Question: I am trying to get download url from 'firebase' but it gives me some another link like "com.google.android.gms.tasks.zzu@b9761c8"

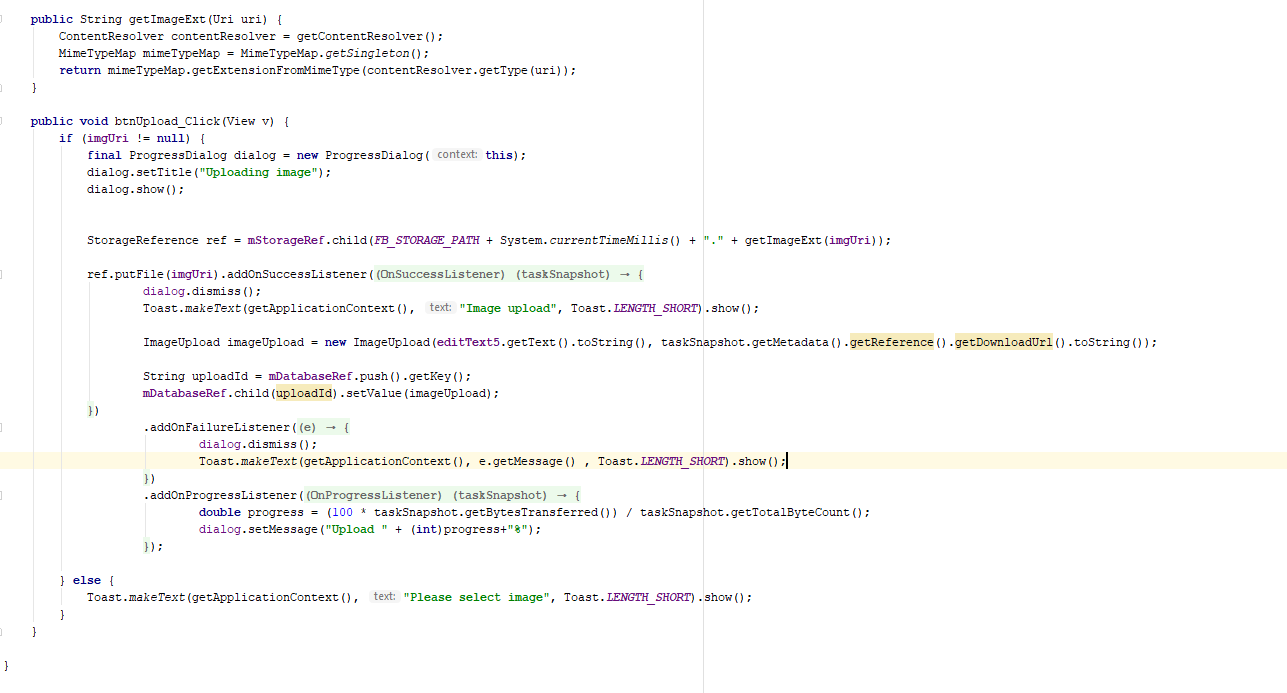
Answer: You need to add listeners when retrieving the url.
> Please read the <URL>
'''
taskSnapshot.getDownloadUrl().addOnSuccessListener(new OnSuccessListener<Uri>() {
@Override
public void onSuccess(Uri uri) {
// Got the uri
ImageUpload imageUpload = new ImageUpload(editText5.getText().toString(), uri.toString());
// Wrap with Uri.parse() when retrieving
String uploadId = mDatabaseRef.push().getKey();
mDatabaseRef.child(uploadId).setValue(imageUpload);
}
}).addOnFailureListener(new OnFailureListener() {
@Override
public void onFailure(@NonNull Exception exception) {
// Handle any errors
}
});
'''